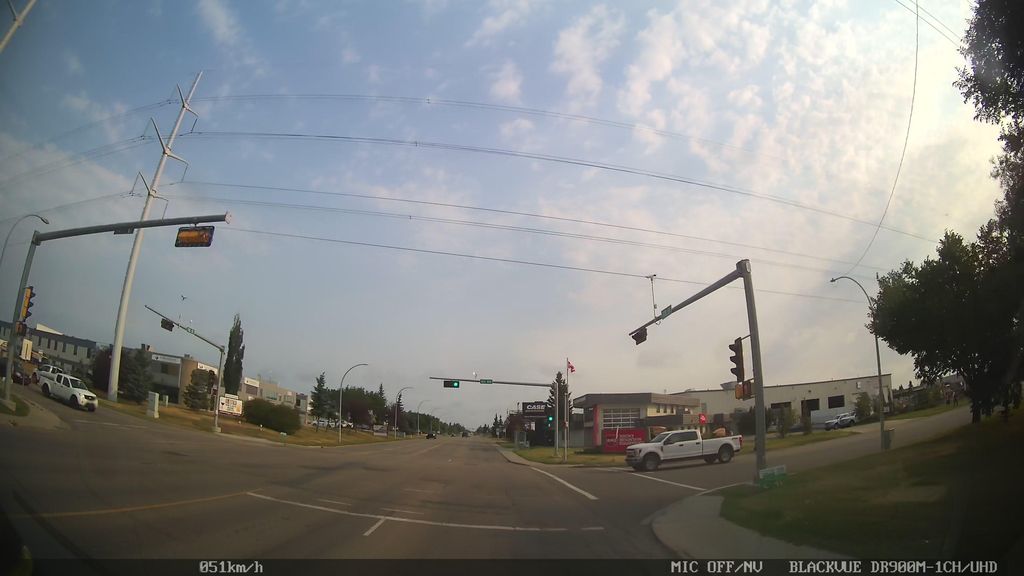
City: edmonton